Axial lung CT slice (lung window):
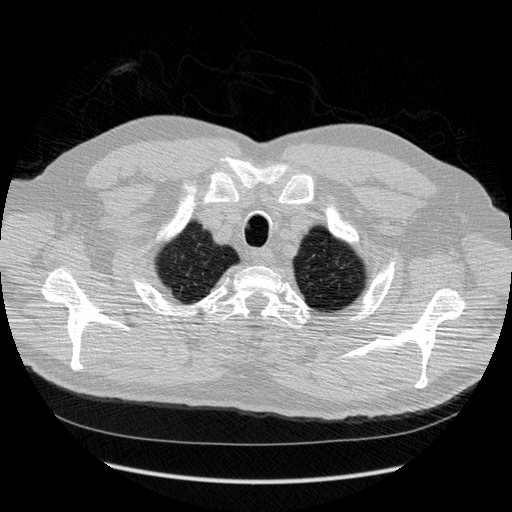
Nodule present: no